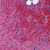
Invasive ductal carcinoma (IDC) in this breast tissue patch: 0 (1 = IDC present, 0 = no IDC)